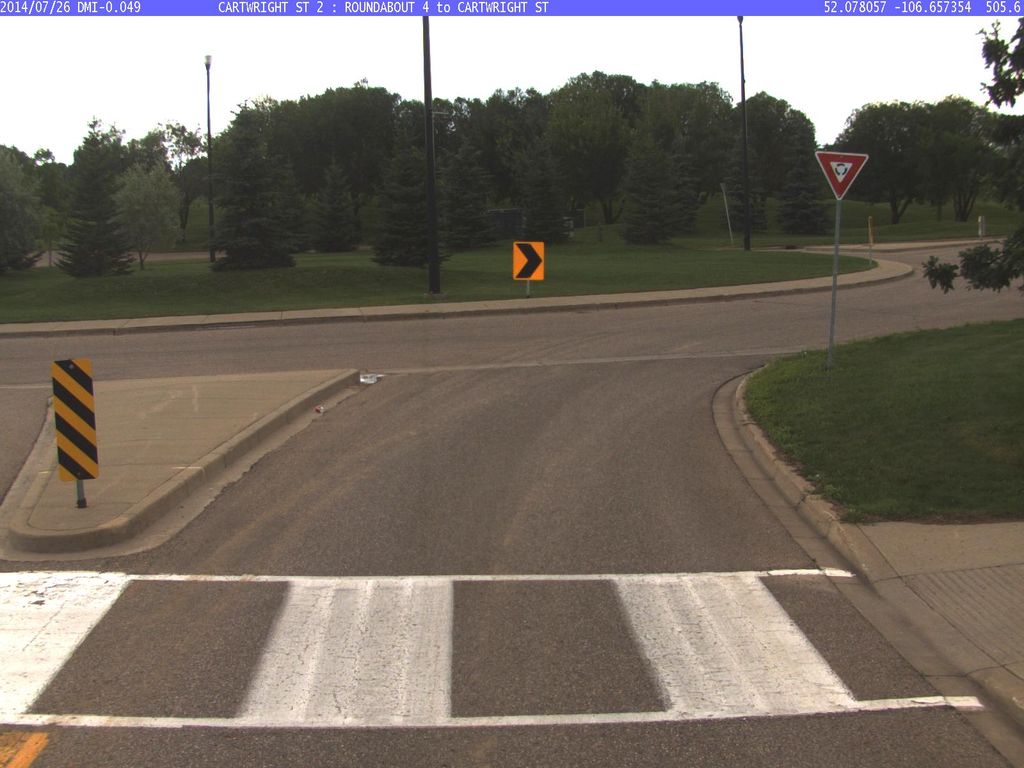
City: saskatoon